Question: This is the page I have created :

I want to reduce the width of the block which has the orange color as a background-color, without using a number in the property width, is there any other method to do that ?
I tried float:left; and it worked but it goes to the left I want the width to be detected automaticly due to the text lenght and in the center of the html page.
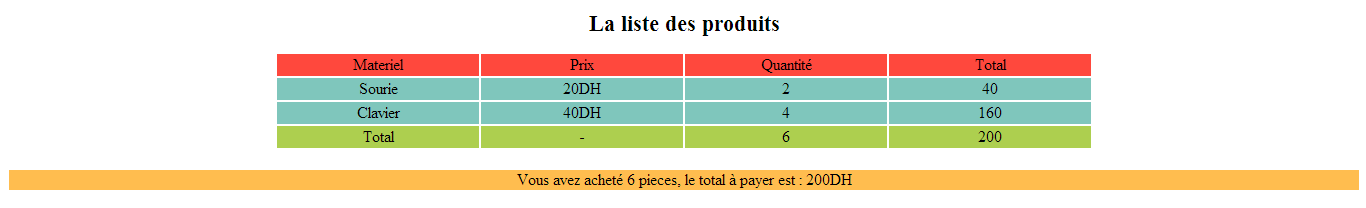
Answer: Well if you want it to be centered, with an auto width, one option would be to treat it as an 'inline' element.
'''
display: inline;
'''
or:
'''
display: inline-block;
'''
Assuming the parent element has 'text-align: center', this should be sufficient.